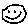
Label: smiley face